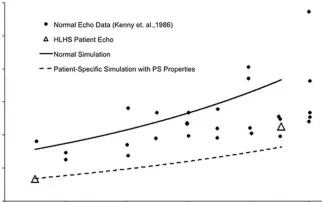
(A) Rendering of the patient-specific mesh at end-diastole, generated based on echocardiographic data obtained at 31 weeks. Bar graph showing the morphometric match between echocardiographic data (white bars) and patient-specific finite element (FE) model (black bars) at 31 weeks.
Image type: chart (chart)